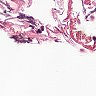
Metastatic tissue present: no